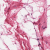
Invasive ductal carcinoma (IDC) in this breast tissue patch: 0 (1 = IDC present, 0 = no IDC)